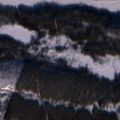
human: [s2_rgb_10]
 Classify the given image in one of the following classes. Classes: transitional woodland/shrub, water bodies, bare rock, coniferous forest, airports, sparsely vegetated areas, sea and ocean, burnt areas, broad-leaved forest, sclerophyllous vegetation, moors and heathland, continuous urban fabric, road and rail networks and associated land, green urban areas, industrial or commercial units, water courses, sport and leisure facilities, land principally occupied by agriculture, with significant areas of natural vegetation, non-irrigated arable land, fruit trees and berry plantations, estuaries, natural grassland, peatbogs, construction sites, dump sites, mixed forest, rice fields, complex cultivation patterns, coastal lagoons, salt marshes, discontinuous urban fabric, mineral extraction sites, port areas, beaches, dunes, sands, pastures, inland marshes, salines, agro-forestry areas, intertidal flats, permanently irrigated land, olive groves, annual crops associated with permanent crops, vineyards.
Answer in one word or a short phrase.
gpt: coniferous forest, mixed forest, transitional woodland/shrub, peatbogs, water bodies